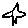
Label: star